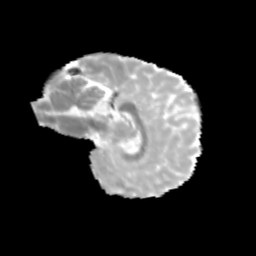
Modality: MD
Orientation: sagittal
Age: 12
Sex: female
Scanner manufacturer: siemens
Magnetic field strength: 3 T
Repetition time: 3.8 s
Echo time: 0.07 s